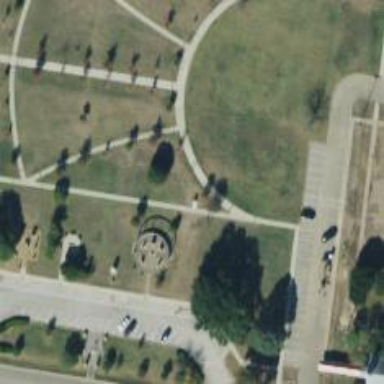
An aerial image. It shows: Memorial site with historic significance.